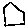
Label: hexagon